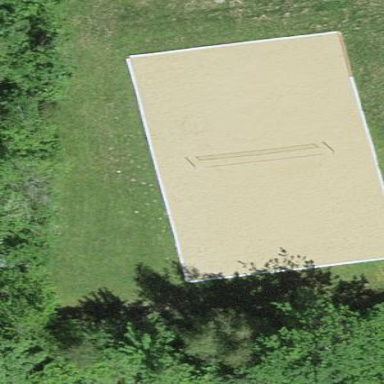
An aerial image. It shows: Sandy pitch designated for beach volleyball.